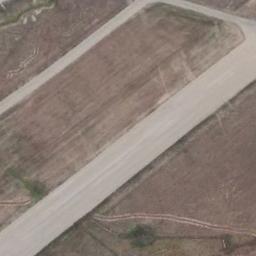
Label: runway